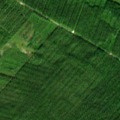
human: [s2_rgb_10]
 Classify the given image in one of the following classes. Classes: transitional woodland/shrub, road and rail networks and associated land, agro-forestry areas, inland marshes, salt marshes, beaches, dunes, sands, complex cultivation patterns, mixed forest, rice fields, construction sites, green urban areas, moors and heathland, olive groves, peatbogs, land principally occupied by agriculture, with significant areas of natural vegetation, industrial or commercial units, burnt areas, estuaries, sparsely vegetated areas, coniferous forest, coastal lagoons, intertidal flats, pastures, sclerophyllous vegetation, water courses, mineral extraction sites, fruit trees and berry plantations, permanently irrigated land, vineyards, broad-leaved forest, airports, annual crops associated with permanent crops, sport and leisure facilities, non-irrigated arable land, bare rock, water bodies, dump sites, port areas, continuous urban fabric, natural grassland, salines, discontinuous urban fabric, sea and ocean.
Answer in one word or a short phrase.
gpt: coniferous forest, mixed forest, transitional woodland/shrub